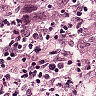
Metastatic tissue present: yes